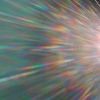
Label: sunburn